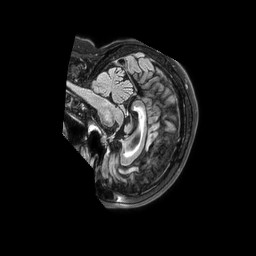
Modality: FLAIR
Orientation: sagittal
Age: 73
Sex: female
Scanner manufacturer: philips
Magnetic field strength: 3 T
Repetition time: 4.8 s
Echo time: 0.34 s